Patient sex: M
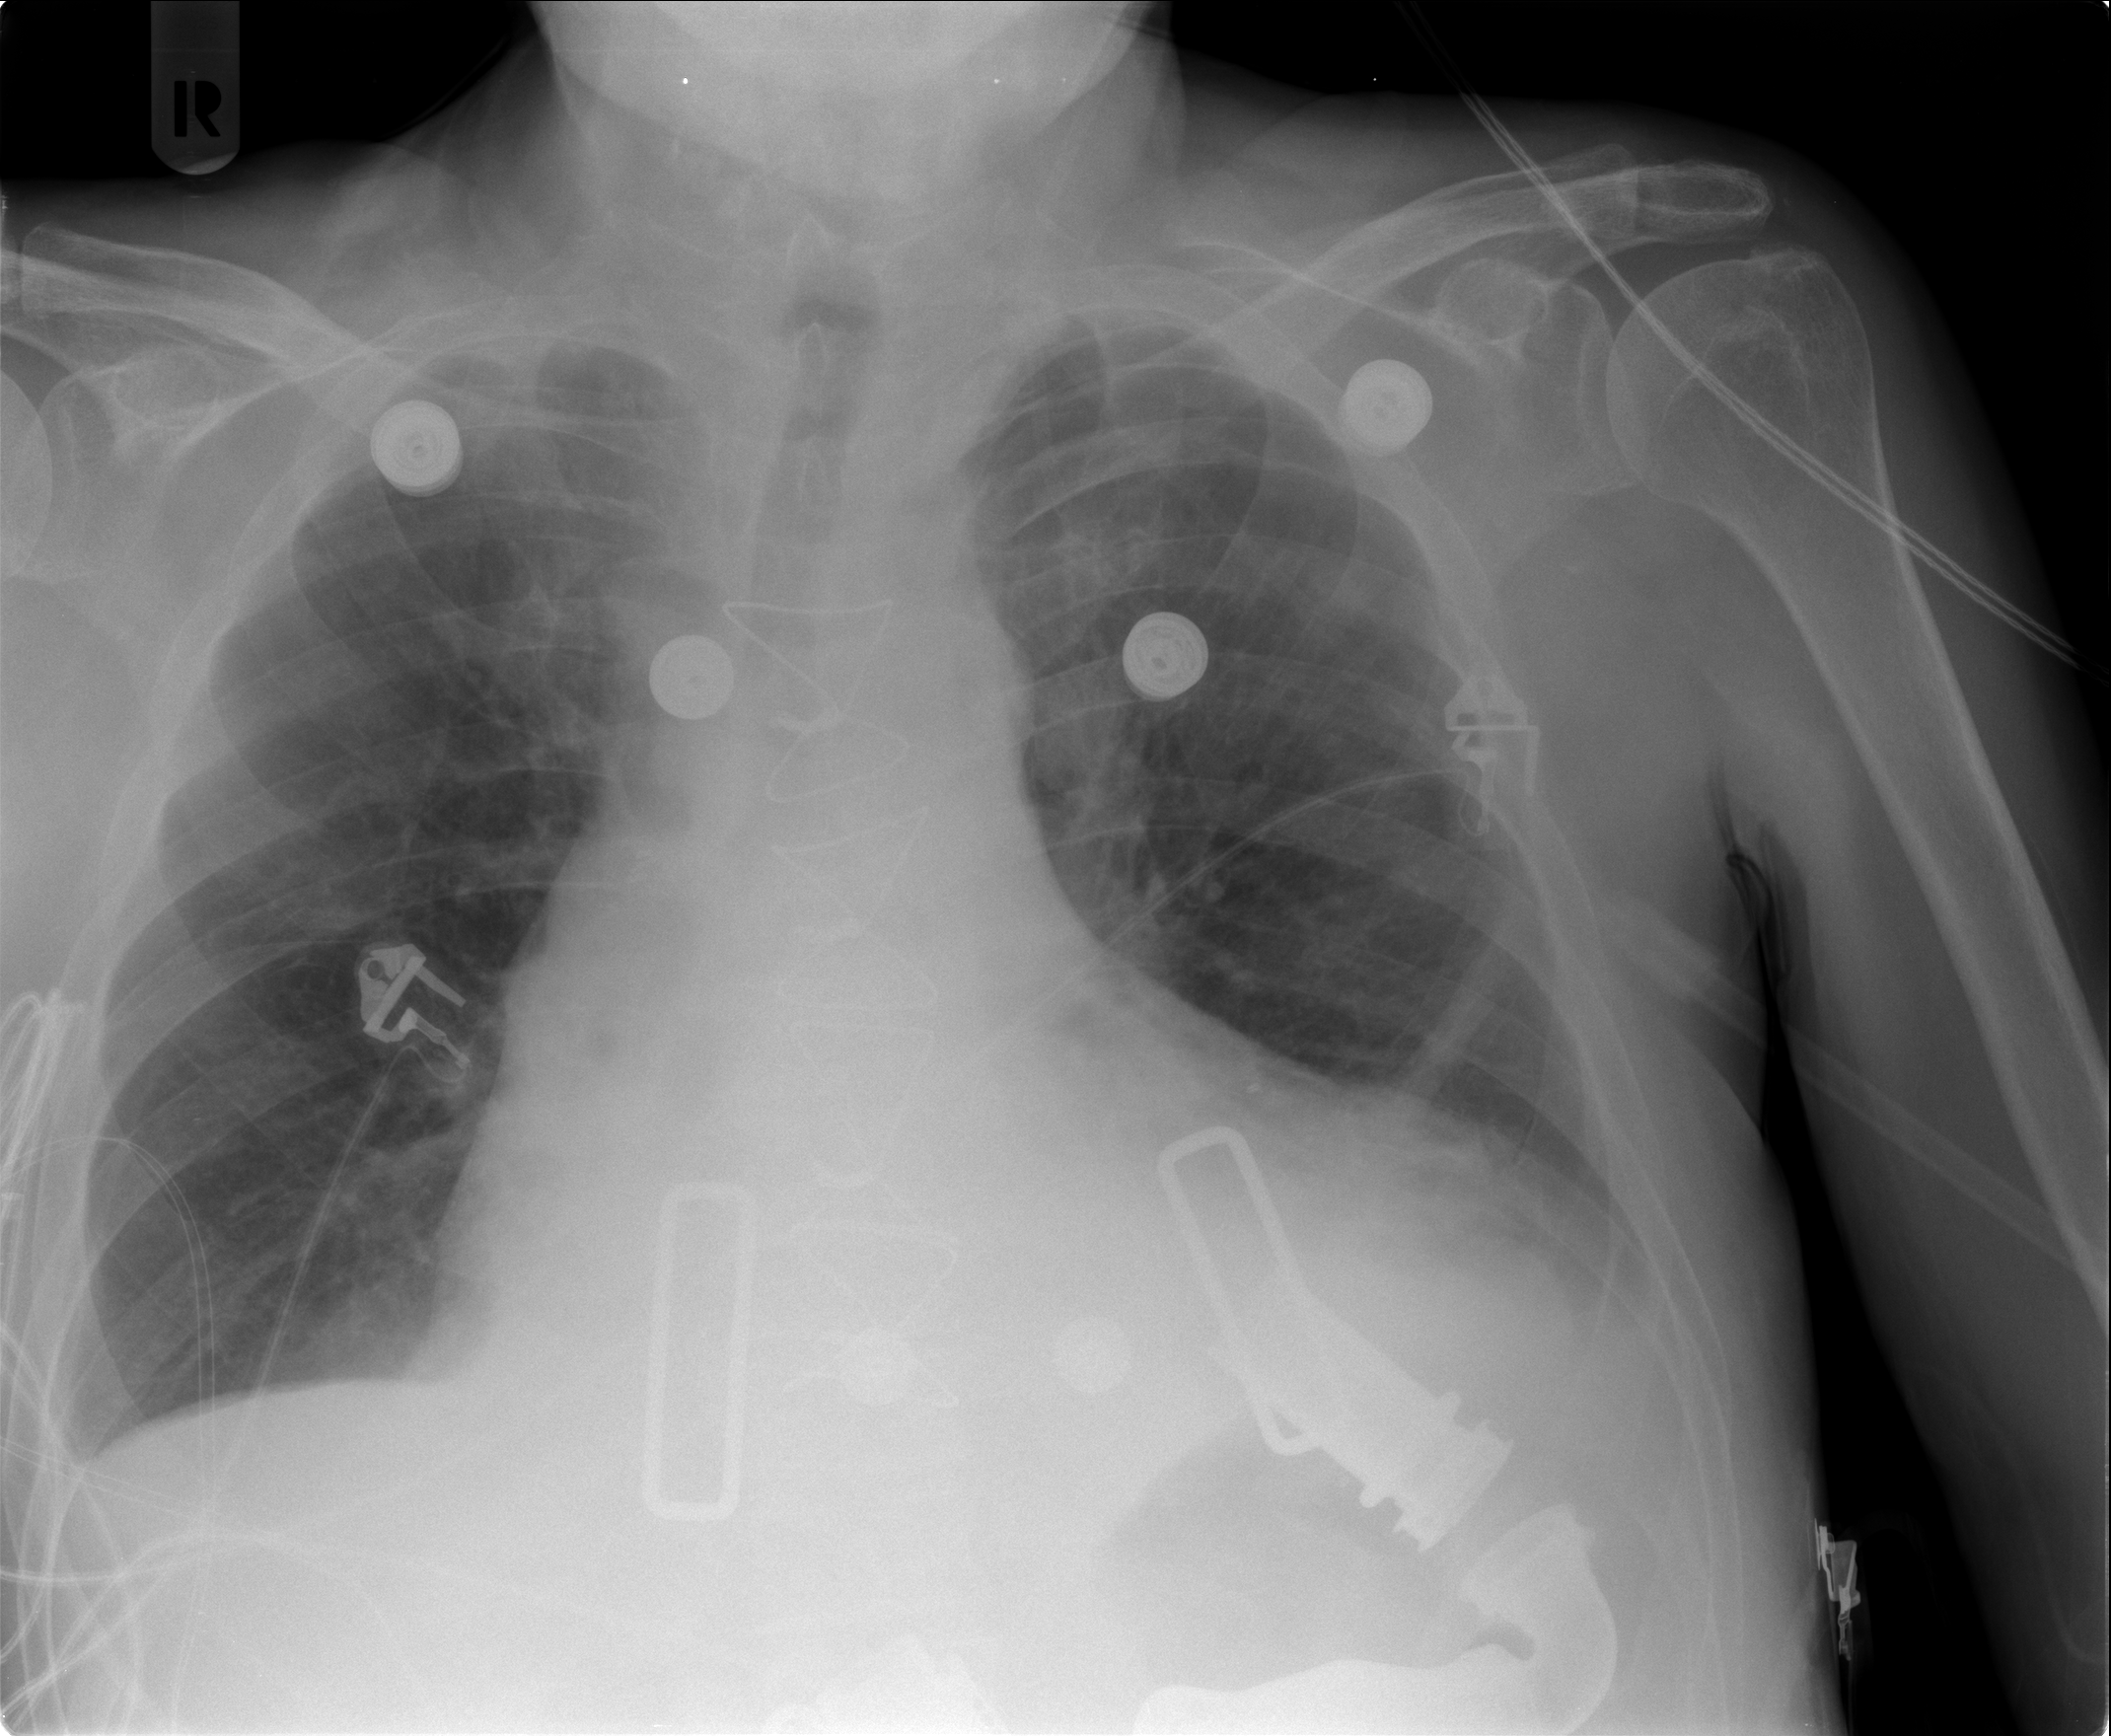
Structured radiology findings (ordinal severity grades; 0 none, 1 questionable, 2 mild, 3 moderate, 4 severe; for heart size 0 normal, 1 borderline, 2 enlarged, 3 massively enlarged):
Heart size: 2
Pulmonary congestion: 0
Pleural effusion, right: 0
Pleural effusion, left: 2
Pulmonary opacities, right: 0
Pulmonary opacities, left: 0
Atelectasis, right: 1
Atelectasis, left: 1